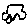
Label: car